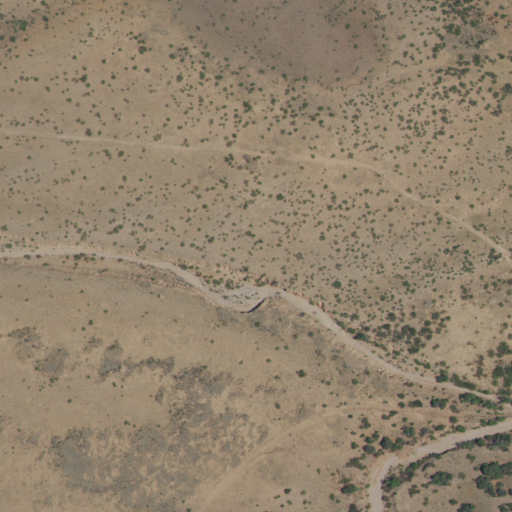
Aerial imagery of valley in New Mexico named P A Canyon containing shrub and grassland